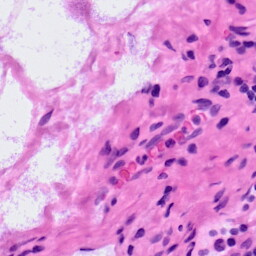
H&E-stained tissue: LymphNode